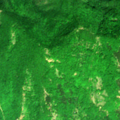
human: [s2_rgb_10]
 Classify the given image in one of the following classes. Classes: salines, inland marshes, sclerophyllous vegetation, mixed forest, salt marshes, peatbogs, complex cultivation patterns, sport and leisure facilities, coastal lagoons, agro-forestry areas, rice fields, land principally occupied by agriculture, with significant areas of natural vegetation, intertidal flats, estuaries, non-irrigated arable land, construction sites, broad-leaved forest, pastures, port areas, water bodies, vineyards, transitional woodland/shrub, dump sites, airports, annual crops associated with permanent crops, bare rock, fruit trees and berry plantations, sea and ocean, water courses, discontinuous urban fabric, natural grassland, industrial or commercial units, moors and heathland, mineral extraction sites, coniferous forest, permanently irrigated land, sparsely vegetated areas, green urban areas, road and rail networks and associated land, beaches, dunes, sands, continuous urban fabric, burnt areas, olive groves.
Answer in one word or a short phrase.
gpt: broad-leaved forest, mixed forest, transitional woodland/shrub